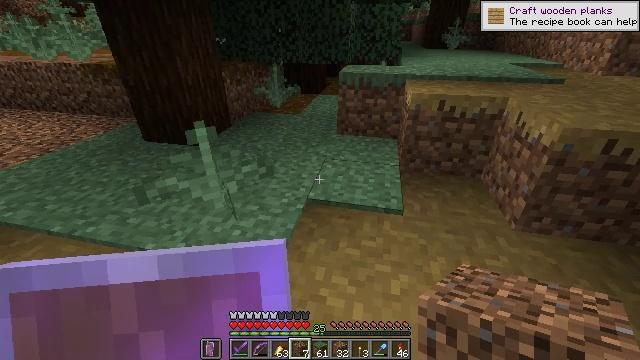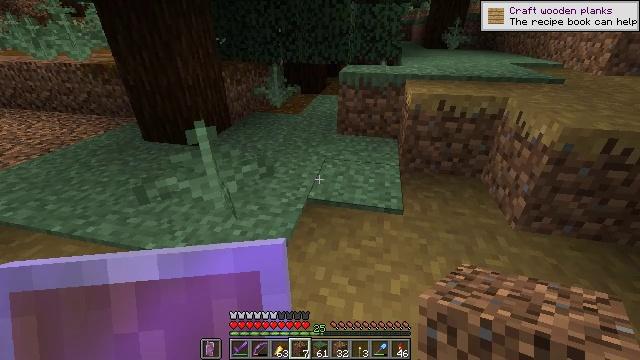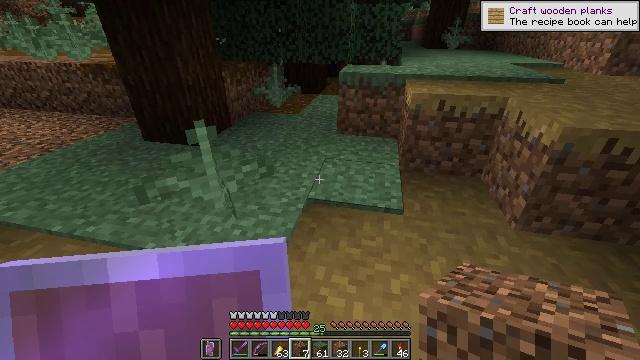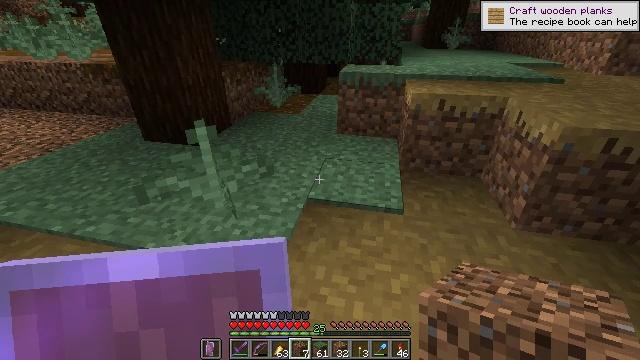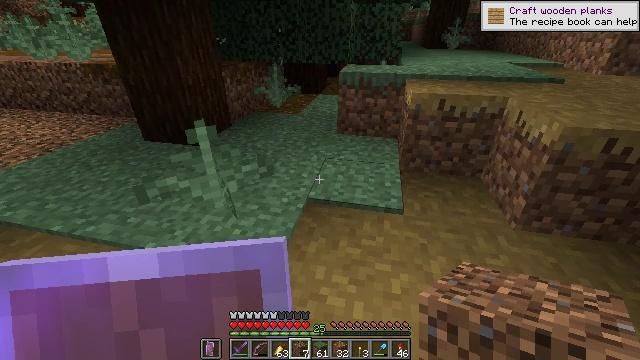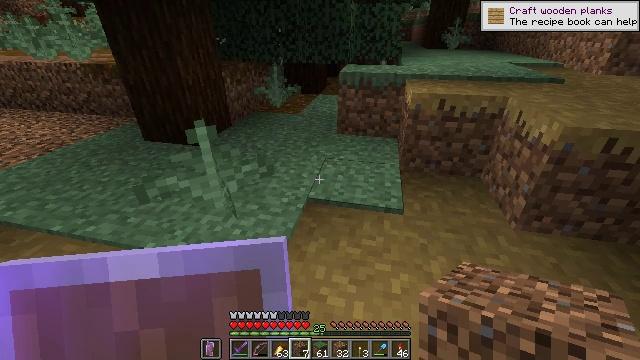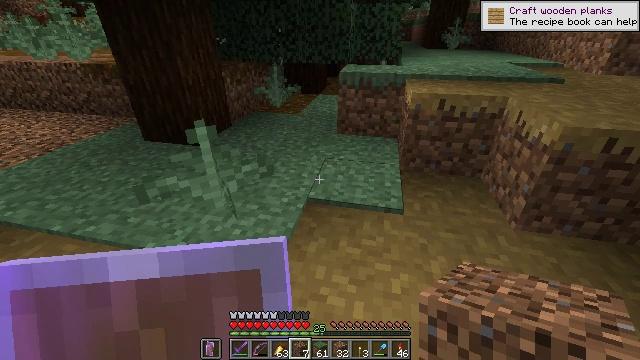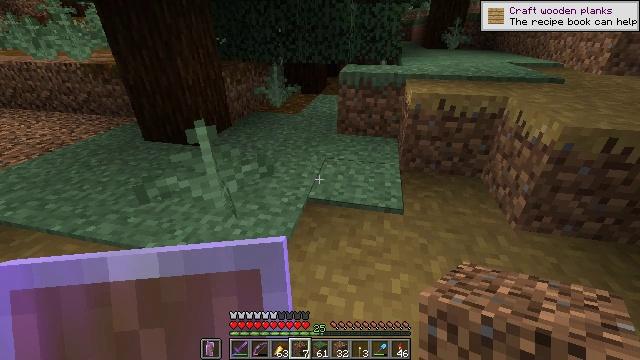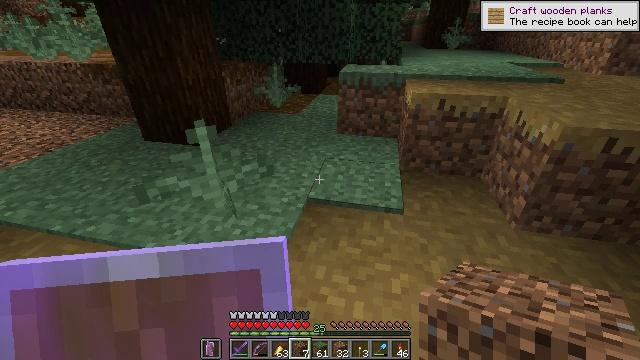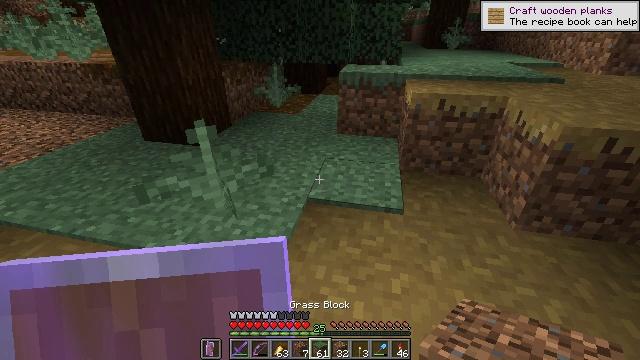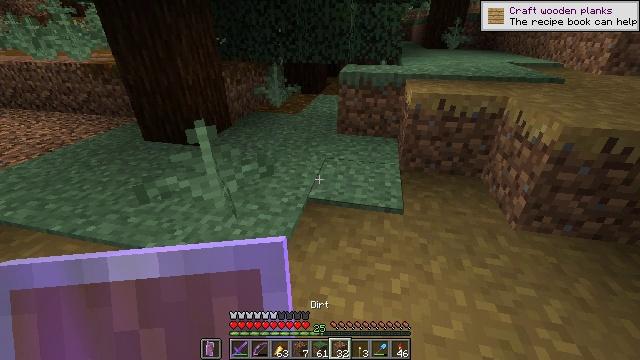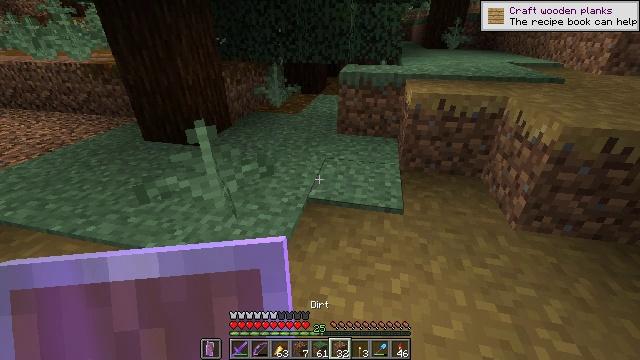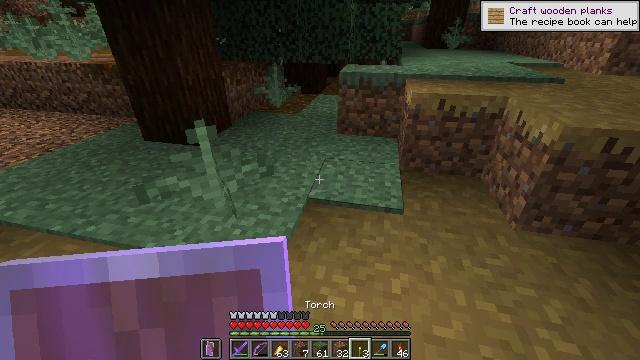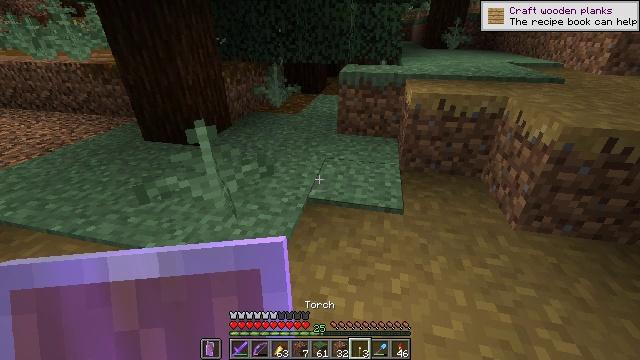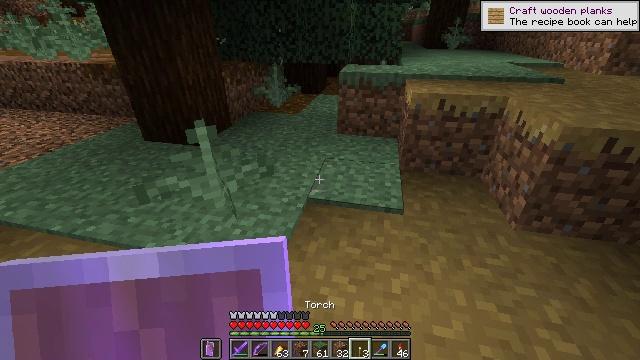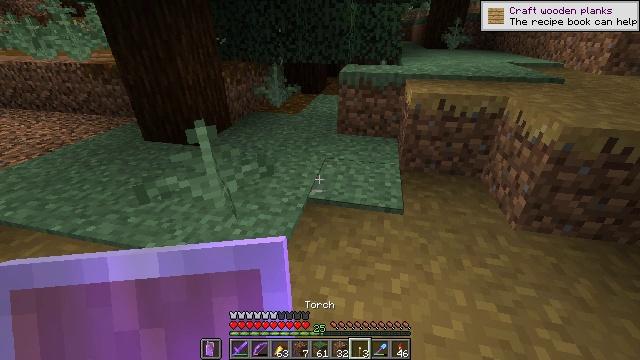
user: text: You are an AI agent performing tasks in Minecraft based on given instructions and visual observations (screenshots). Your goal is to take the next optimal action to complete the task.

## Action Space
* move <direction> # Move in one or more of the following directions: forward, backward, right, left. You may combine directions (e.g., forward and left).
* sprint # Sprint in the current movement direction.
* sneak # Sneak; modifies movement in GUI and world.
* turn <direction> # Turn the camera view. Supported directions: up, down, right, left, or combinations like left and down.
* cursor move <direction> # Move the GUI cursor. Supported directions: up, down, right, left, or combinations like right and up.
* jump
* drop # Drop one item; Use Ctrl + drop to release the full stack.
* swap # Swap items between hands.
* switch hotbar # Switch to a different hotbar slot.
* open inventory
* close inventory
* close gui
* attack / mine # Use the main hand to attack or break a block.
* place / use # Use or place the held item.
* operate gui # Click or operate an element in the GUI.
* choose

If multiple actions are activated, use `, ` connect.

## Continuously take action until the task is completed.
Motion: motion action
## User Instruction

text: Mine fern in the forest.
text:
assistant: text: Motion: no_op
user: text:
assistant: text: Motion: no_op
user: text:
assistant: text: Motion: no_op
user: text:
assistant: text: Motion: no_op
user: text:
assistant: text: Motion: no_op
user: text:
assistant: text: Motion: no_op
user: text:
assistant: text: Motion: no_op
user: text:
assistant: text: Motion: no_op
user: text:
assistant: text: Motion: no_op
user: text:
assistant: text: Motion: no_op
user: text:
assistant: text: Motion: no_op
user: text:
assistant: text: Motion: no_op
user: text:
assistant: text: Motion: no_op
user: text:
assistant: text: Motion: no_op
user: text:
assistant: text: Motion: no_op
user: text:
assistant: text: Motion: no_op
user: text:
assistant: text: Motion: no_op
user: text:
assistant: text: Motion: no_op
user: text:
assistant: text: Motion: no_op
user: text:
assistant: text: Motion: no_op
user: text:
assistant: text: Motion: no_op
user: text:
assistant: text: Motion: no_op
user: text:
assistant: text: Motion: no_op
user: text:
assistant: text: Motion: turn left and up
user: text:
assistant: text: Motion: turn left
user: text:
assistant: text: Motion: turn left
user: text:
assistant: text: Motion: turn left
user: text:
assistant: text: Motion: no_op
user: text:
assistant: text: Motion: turn left
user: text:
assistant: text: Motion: no_op